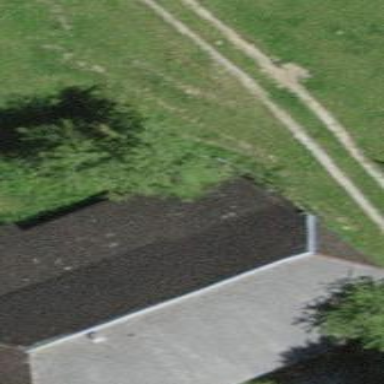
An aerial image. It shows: Simple house.